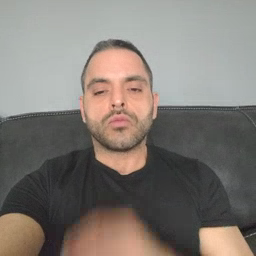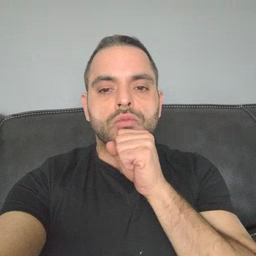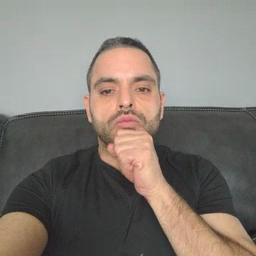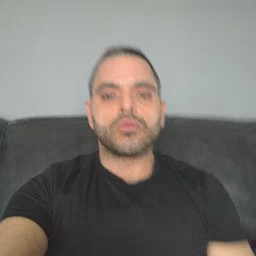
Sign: orange